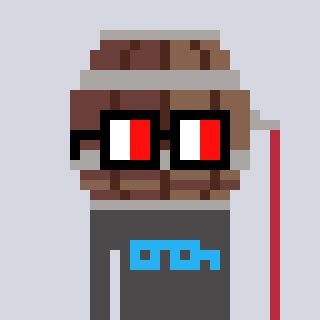
a pixel art character with square glasses with black frames and red eyes, a wine barrel-shaped head and a grayscale-colored body on a cool background